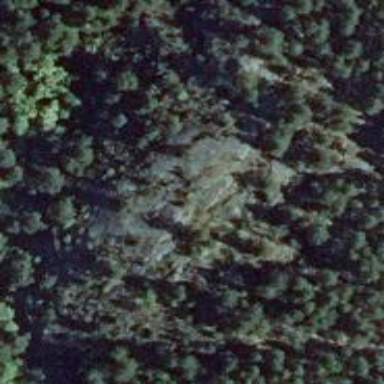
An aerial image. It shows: Landscape of bare rock.